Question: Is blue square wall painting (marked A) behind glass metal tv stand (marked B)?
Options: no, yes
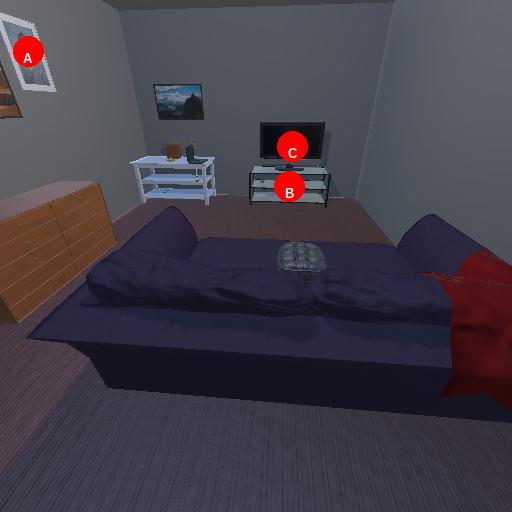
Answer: no